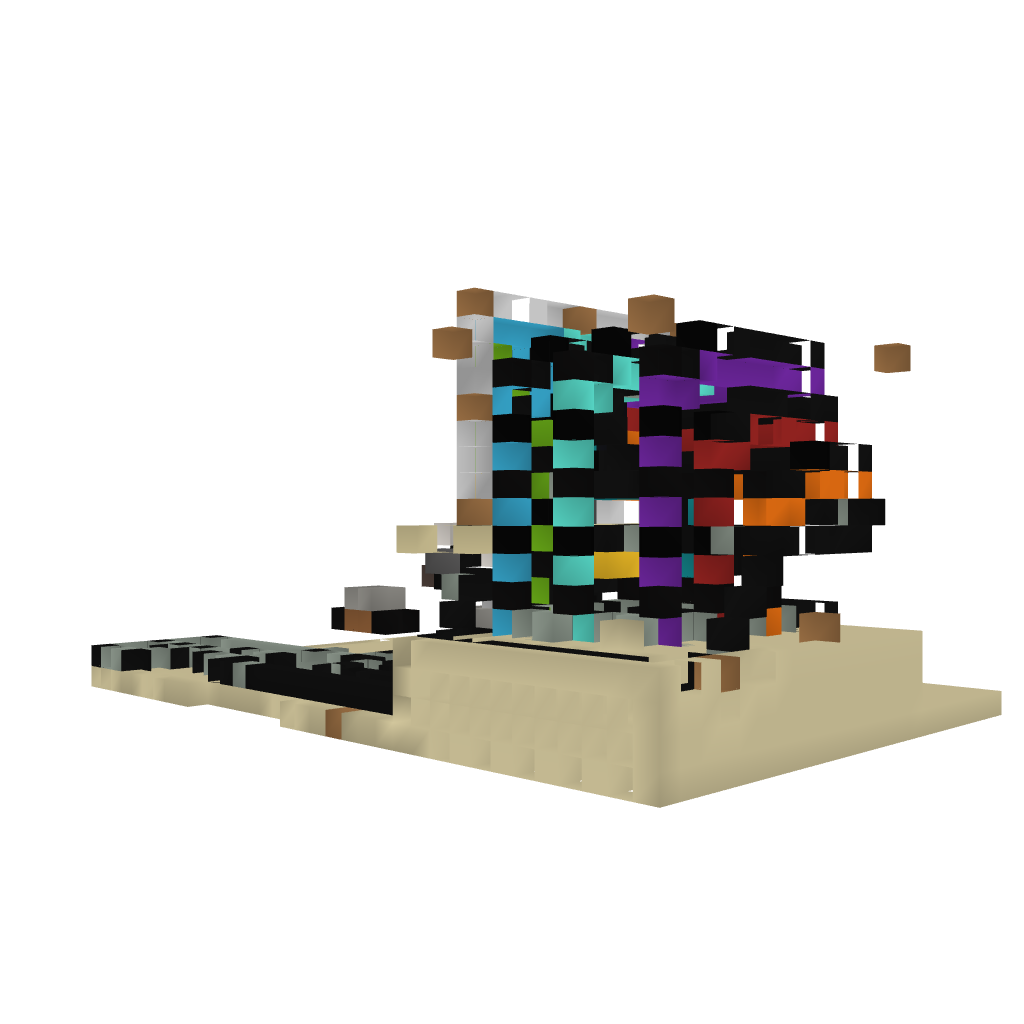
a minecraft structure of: Wheel of H